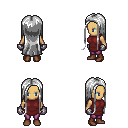
a pixel art fantasy rpg character, female body template, human, tanned skin, maroon tunic, magenta pants, white extra-long hairstyle, metal gloves, brown shoes, four views (front, back, left, right), 2x2 character sprite sheet, small pixel art, hard edges, no anti-aliasing